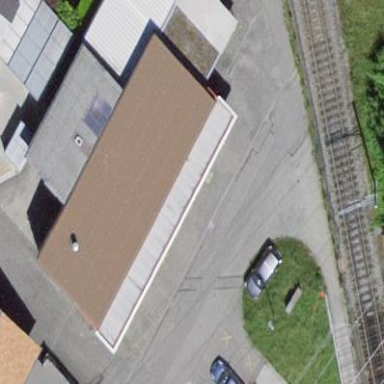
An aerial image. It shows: Building housing car repair shop.